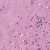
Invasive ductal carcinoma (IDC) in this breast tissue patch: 1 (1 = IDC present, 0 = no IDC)